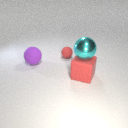
large red rubber cube below large cyan metal sphere